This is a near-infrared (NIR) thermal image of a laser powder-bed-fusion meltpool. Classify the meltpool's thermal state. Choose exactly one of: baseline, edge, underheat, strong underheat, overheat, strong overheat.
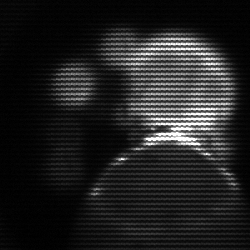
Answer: edge